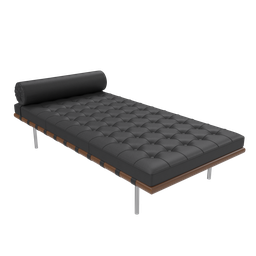
Label: furniture